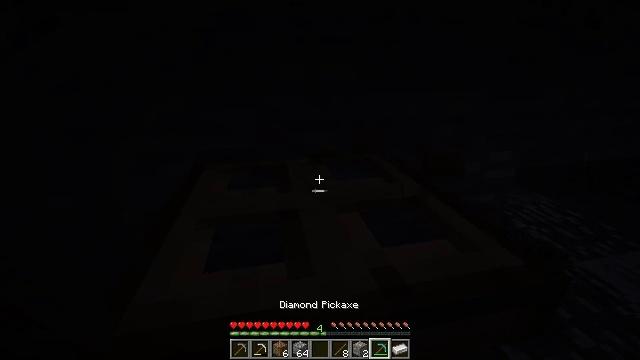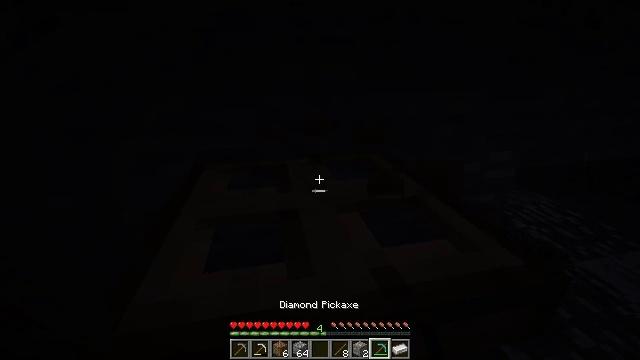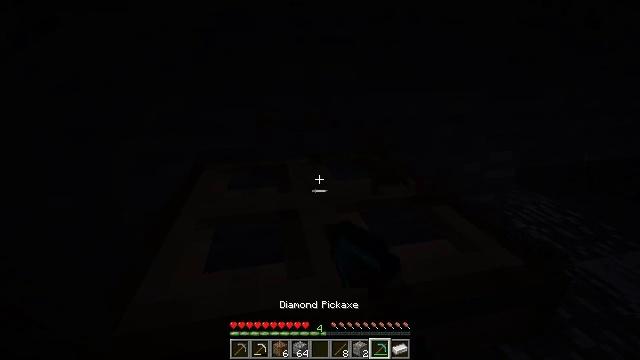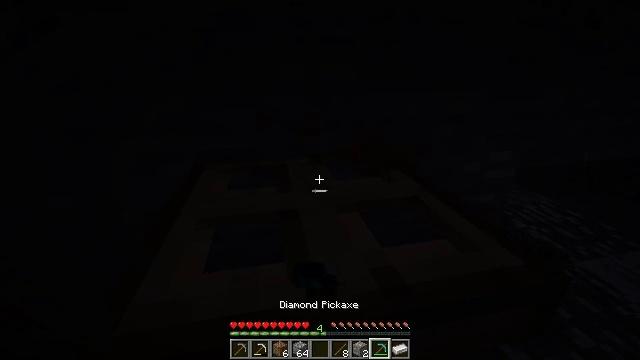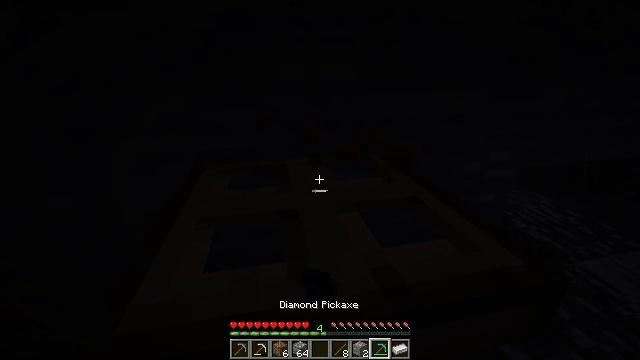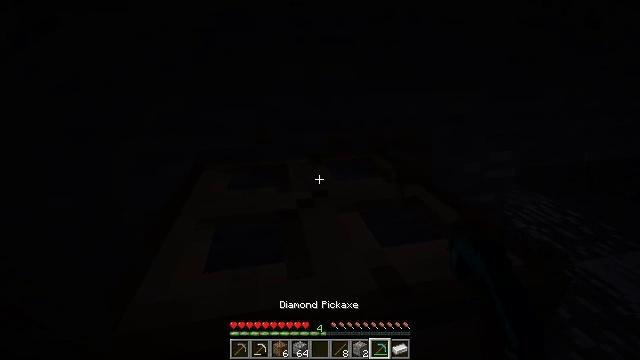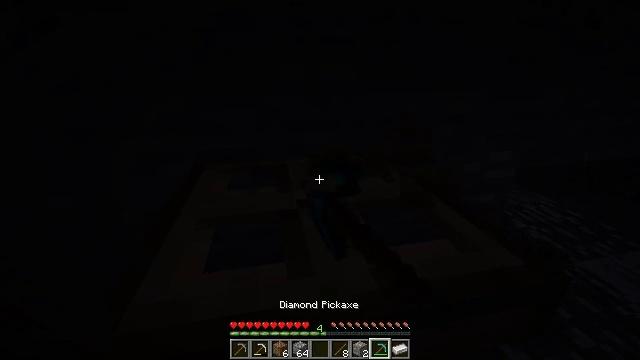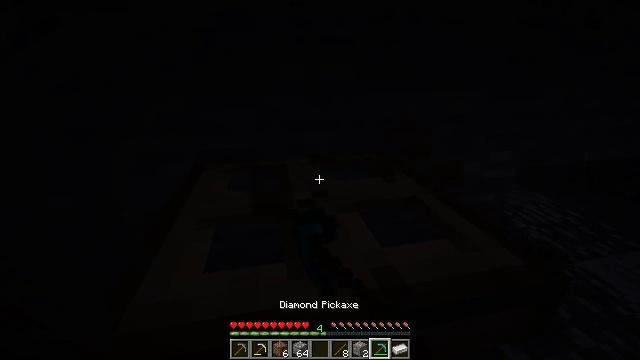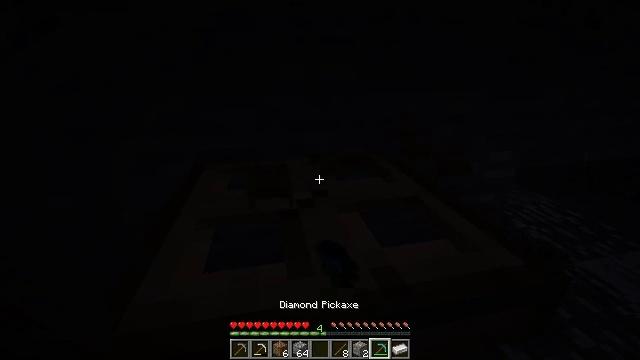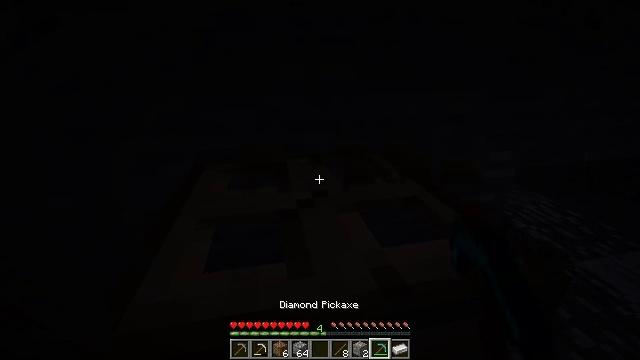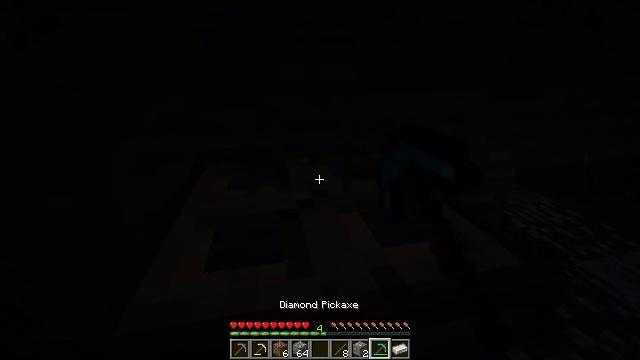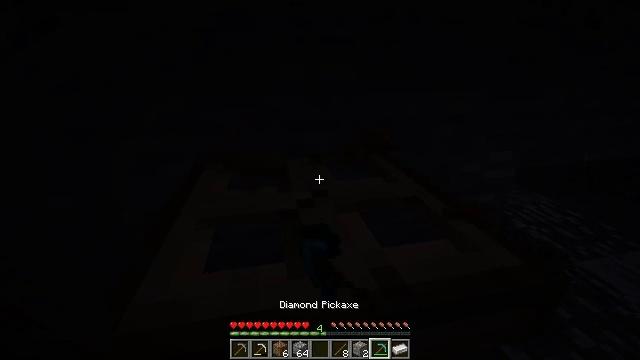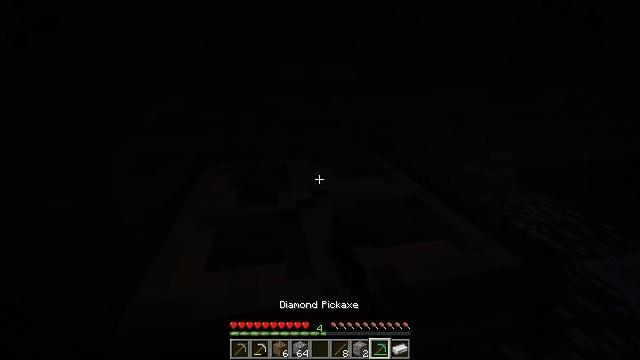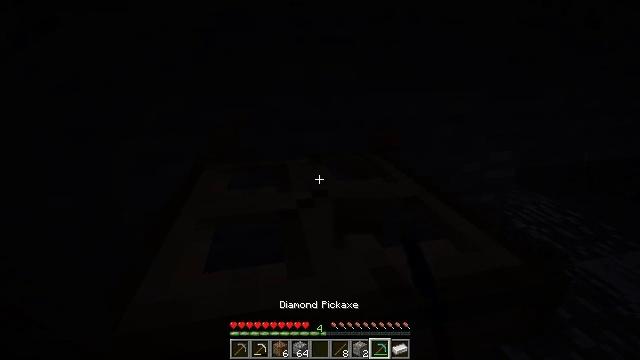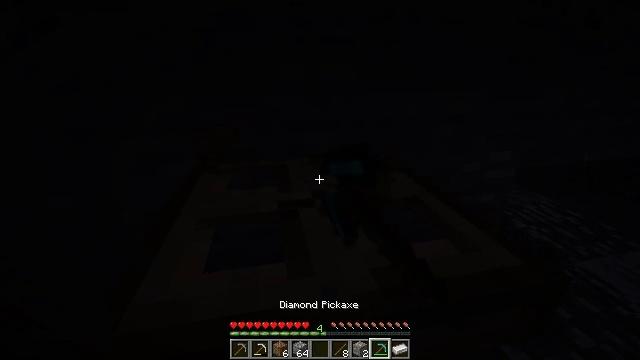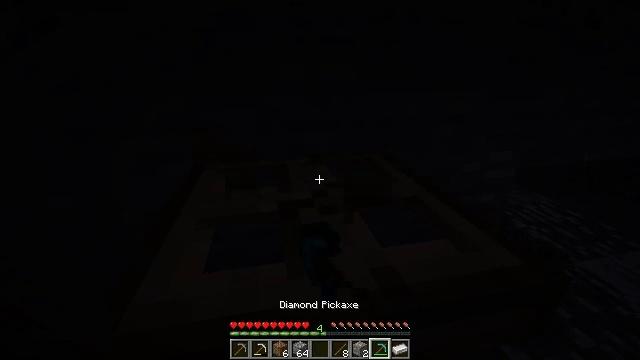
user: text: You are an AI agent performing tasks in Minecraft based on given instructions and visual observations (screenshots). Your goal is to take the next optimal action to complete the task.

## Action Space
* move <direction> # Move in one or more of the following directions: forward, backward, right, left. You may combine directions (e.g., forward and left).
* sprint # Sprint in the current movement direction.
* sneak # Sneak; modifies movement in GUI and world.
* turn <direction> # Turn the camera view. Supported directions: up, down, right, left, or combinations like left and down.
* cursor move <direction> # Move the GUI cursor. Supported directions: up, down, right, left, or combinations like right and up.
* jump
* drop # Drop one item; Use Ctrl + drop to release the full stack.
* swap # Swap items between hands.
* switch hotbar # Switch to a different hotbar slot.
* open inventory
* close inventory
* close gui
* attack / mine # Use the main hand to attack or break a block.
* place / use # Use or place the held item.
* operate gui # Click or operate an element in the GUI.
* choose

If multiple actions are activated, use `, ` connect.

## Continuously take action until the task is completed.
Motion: motion action
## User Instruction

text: Get the oak trapdoor back into your inventory.
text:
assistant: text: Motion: attack / mine
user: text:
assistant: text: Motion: attack / mine
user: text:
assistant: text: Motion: attack / mine
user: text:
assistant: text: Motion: attack / mine
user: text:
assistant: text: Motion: attack / mine
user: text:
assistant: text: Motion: attack / mine
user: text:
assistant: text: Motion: attack / mine
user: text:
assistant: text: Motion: attack / mine
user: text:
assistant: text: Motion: attack / mine
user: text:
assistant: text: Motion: attack / mine
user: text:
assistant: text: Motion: attack / mine
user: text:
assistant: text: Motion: attack / mine
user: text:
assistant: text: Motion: attack / mine
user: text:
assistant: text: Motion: attack / mine
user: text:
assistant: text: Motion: attack / mine
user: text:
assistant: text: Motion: attack / mine
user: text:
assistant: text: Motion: attack / mine
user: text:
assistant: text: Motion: attack / mine
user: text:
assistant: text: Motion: attack / mine
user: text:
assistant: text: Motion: attack / mine
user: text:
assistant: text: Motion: attack / mine
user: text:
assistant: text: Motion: attack / mine
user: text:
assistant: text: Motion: attack / mine
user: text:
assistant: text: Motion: attack / mine
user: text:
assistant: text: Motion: attack / mine
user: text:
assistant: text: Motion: attack / mine
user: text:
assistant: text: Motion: attack / mine
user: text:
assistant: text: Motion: attack / mine
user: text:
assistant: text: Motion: attack / mine
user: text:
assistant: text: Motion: attack / mine